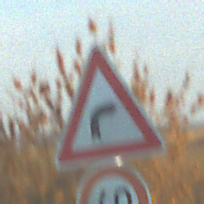
Verkehrszeichen: KurveRechts
Zusatzzeichen unten: Geschwindigkeit60
Umgebung: Outdoor, RoadRail
Tageszeit: SunriseSunset
Wetter: PartlyCloudy
Licht: Natural
Jahreszeit: NotSpecified
Kontrast: HighContrast